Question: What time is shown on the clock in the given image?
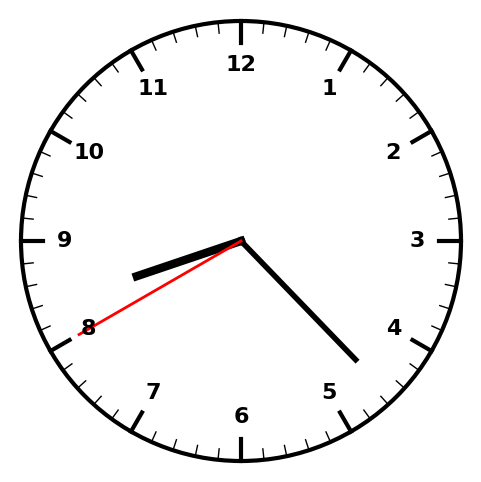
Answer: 08:22:40